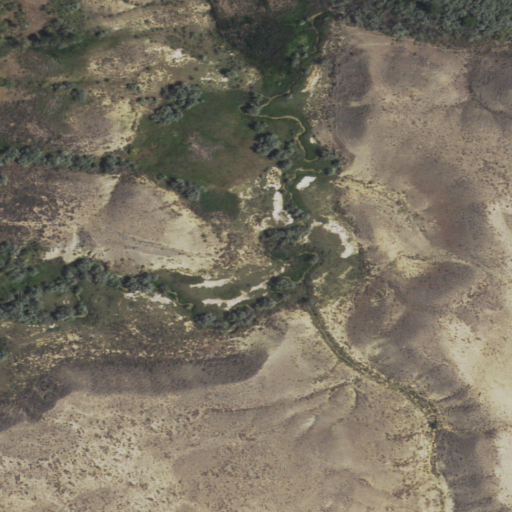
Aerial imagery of valley in Wyoming named South Fork Kellerman Gulch containing shrub, woody wetlands, deciduous forest, herbaceous wetlands, and pasture